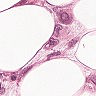
Metastatic tissue present: yes